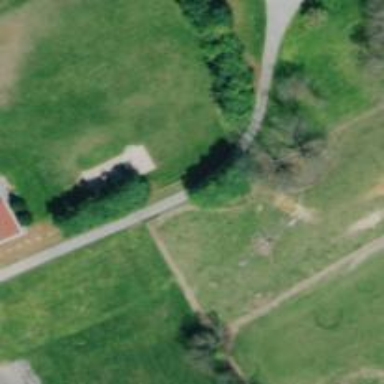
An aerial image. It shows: Driveway leading to service road.